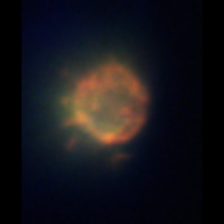
Taxon: Ciliates
Group: Other